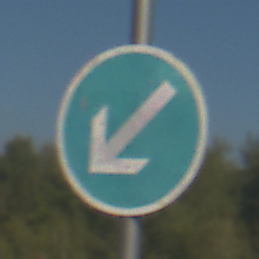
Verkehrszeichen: VorgeschriebeneVorbeifahrtLinks
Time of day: Midday
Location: Outdoor (Nature)
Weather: Clear
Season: Summer
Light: Natural